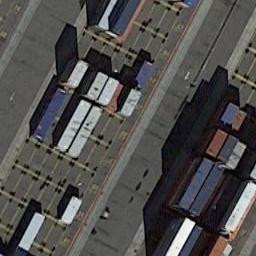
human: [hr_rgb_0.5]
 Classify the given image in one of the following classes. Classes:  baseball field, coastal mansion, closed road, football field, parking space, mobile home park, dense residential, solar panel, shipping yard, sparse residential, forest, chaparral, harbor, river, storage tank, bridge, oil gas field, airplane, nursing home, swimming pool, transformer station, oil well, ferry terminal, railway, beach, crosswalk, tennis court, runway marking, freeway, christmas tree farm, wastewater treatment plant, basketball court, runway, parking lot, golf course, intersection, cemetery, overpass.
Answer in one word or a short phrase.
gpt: shipping yard